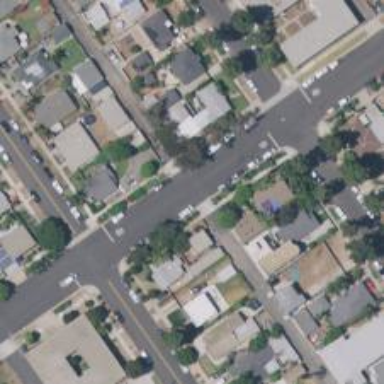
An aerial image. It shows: Alley classified as service road.